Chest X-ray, PA view. Patient: 50 years old, sex F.
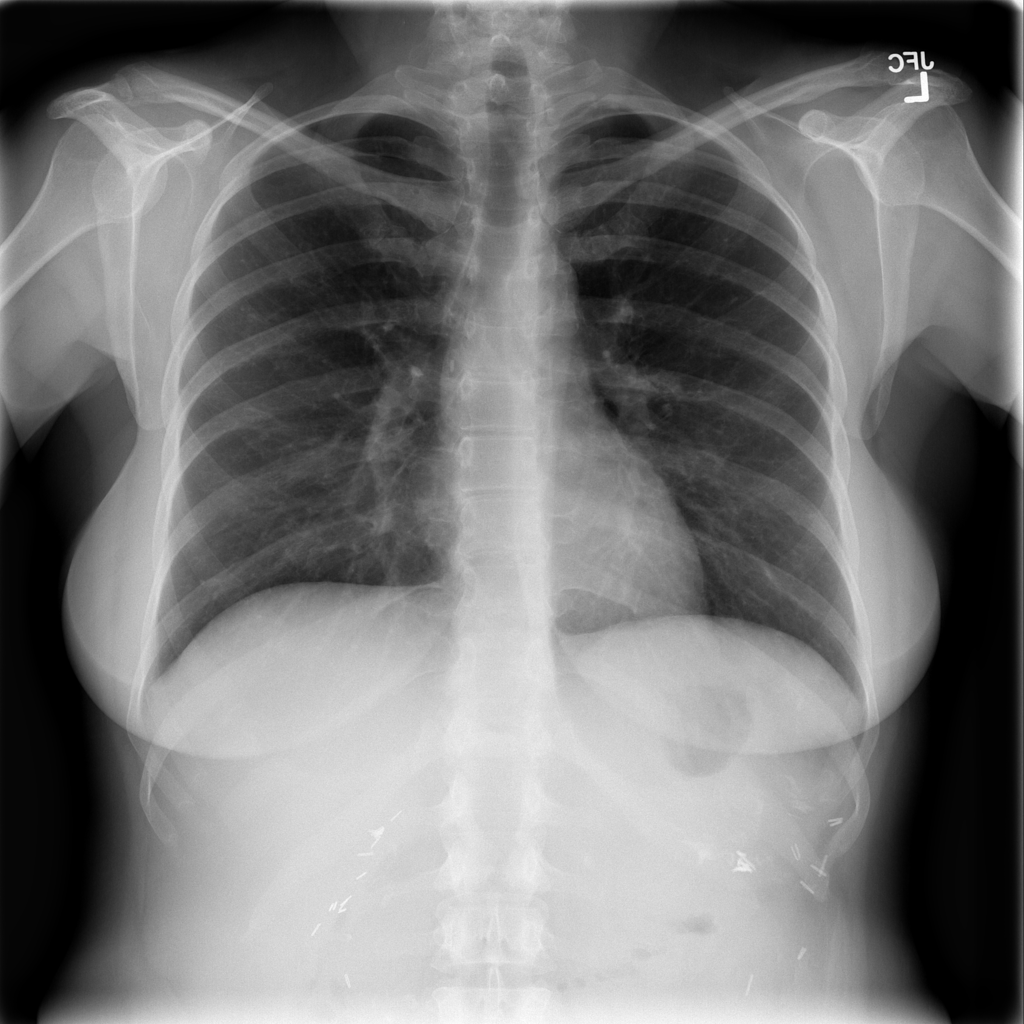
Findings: No Finding